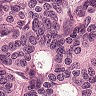
Metastatic tissue present: yes